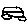
Label: car